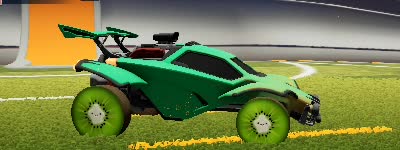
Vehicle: octane